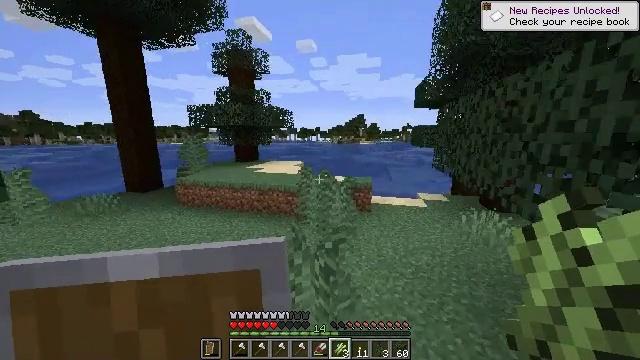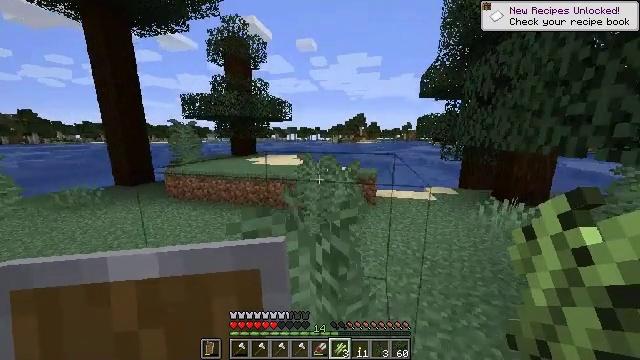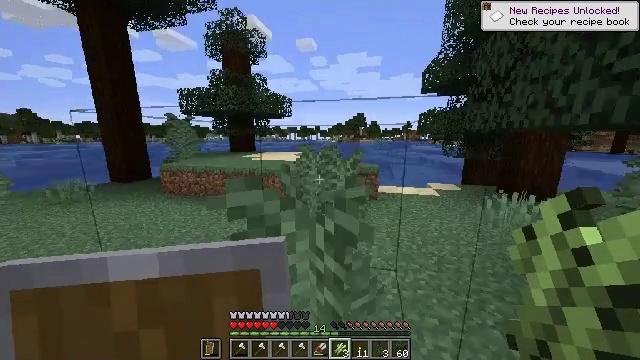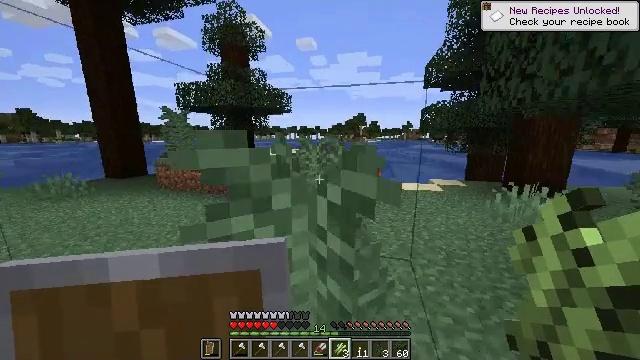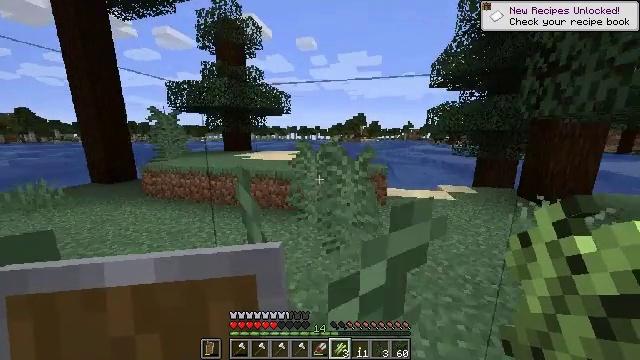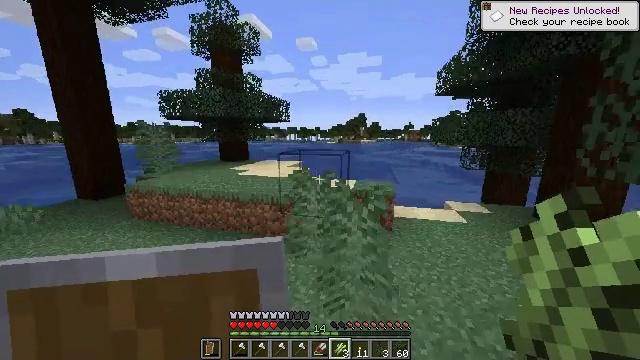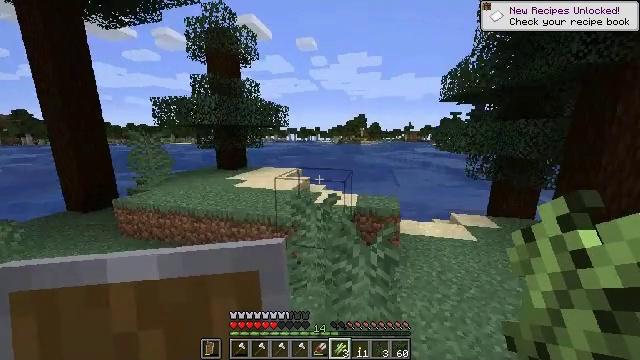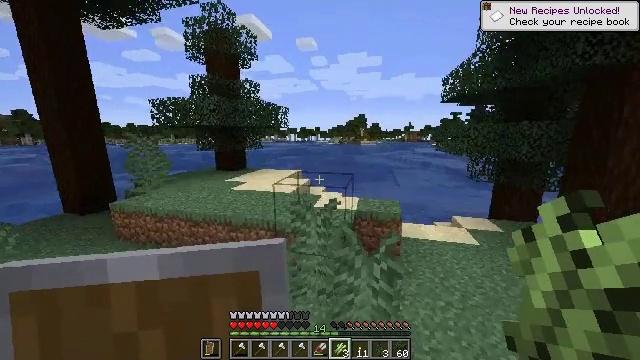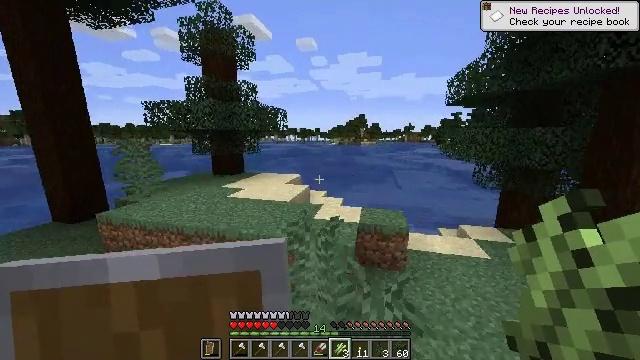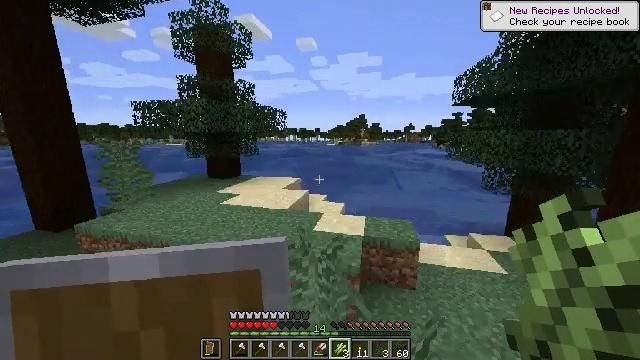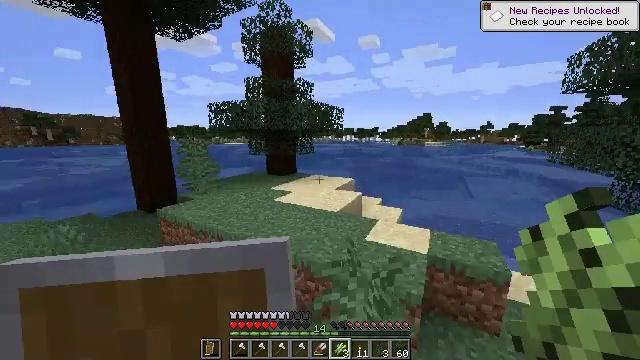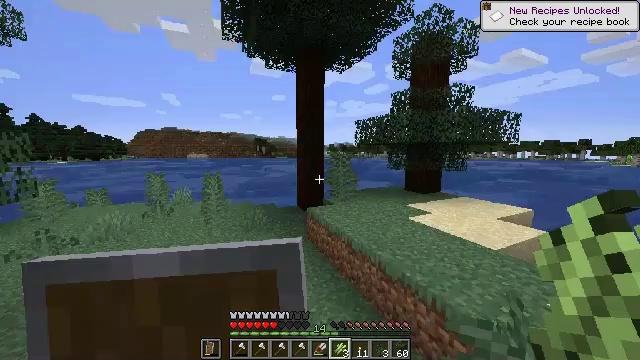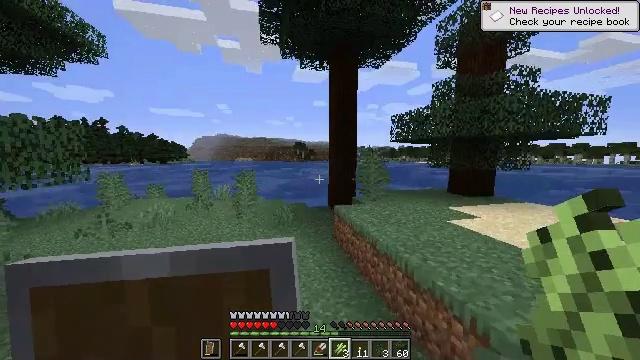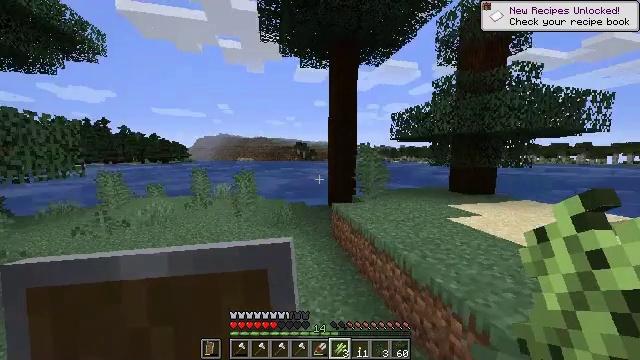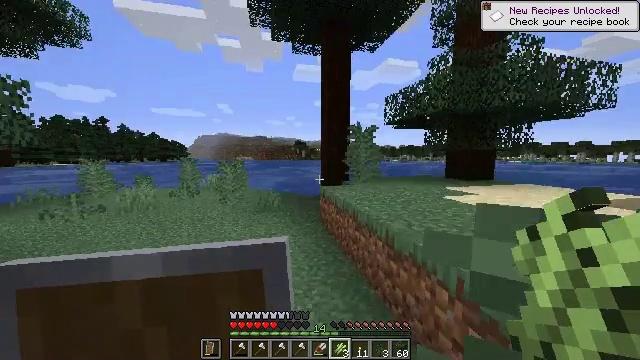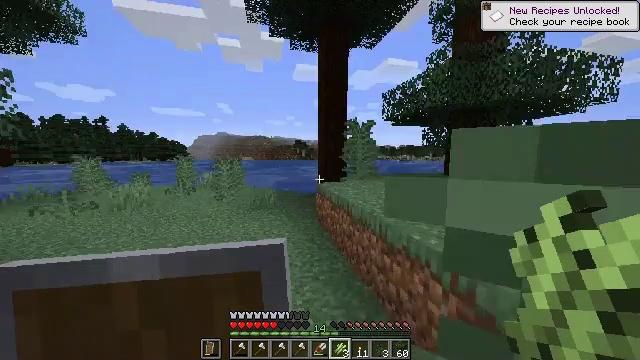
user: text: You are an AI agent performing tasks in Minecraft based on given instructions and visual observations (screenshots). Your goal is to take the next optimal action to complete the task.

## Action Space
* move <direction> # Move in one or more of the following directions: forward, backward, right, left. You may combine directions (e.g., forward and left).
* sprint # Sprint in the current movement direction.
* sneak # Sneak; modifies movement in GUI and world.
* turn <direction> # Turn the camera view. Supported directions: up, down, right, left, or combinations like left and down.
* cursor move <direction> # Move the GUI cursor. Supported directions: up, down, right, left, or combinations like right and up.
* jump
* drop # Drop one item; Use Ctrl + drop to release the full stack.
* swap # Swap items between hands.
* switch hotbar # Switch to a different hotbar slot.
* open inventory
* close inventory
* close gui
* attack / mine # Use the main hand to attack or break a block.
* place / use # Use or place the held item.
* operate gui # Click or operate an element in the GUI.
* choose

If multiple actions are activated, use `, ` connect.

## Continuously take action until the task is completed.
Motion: motion action
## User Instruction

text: Kill aquatic mobs.
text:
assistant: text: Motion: move forward, sprint, jump
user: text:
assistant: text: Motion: move forward, sprint, jump
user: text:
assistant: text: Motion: move forward, sprint, jump
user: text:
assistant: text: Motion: move forward, sprint, jump
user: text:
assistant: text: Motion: move forward, sprint, jump
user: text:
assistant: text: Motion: move forward, sprint, jump
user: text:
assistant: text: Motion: move forward, sprint, jump
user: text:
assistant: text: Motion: move forward, sprint, jump
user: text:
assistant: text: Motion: move forward, sprint, jump
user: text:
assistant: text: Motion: move forward, sprint, turn left, jump
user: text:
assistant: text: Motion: move forward, sprint, turn left and up, jump
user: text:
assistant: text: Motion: move forward, sprint, turn left and up, jump
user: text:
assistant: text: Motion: move forward, sprint, jump
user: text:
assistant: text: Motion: move forward and move right, sprint, jump
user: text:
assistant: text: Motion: move forward and move right, sprint, jump
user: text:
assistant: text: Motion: move forward and move right, sprint, turn down, jump
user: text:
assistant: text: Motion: move forward and move right, sprint, jump
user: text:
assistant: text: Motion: move forward and move right, sprint, jump
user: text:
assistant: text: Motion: move forward and move right, sprint, jump
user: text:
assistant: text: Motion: move forward and move right, sprint, jump
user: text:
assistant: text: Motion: move forward and move right, sprint, jump
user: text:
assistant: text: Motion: move forward and move right, sprint, jump
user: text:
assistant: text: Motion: move forward and move right, sprint, turn right and down, jump
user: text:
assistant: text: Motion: move forward and move right, sprint, turn right and down, jump
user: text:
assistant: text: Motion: move forward, sprint, turn right and down
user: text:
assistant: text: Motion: move forward, sprint, turn right and down
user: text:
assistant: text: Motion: move forward, turn right and down
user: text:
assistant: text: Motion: move forward, turn right and down
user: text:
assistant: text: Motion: move right, turn right
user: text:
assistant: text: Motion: move right, turn right